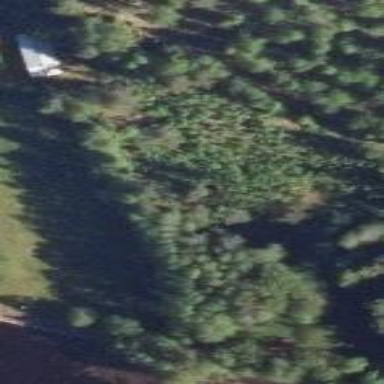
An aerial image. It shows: Forest area.